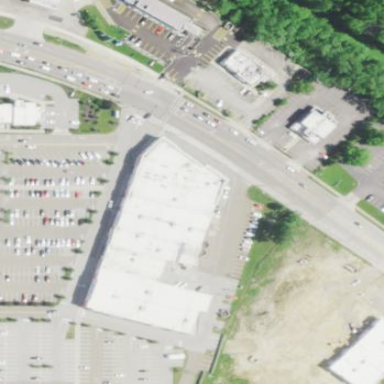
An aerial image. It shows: Retail area.